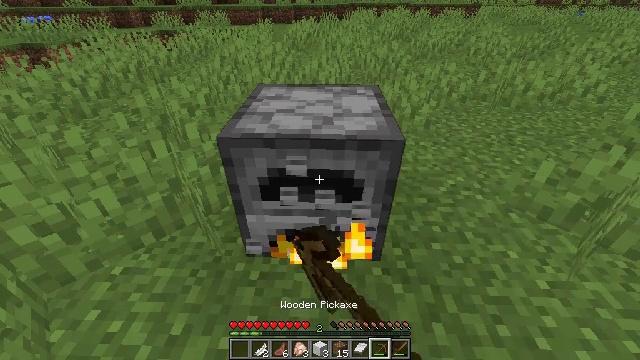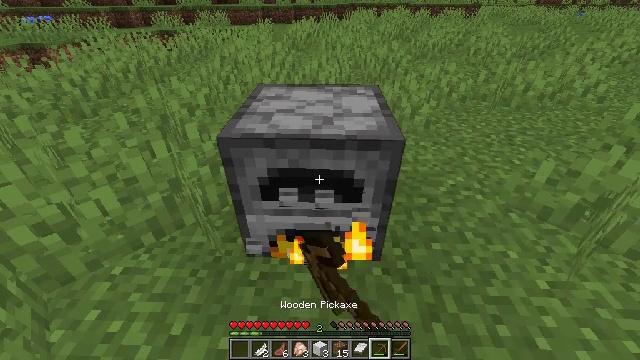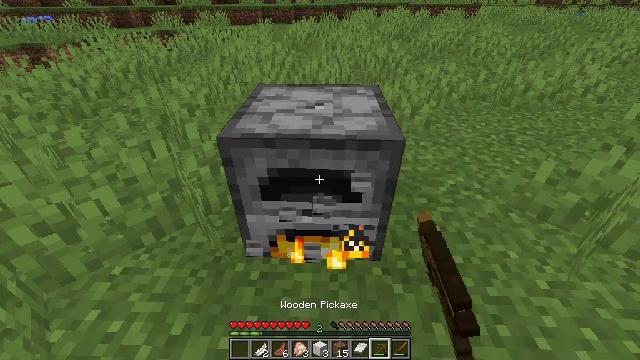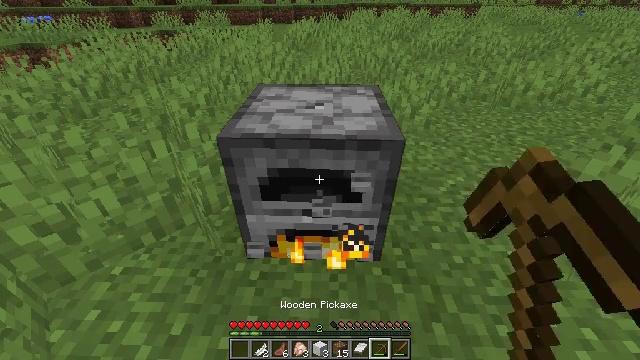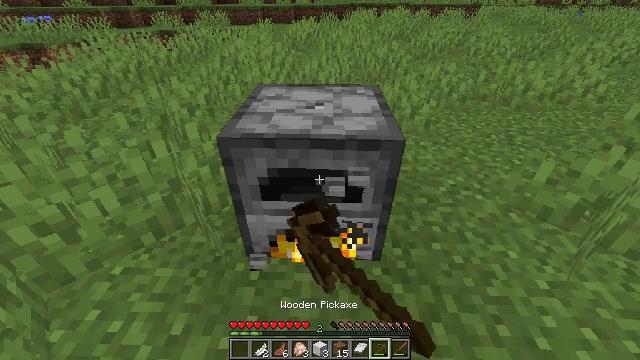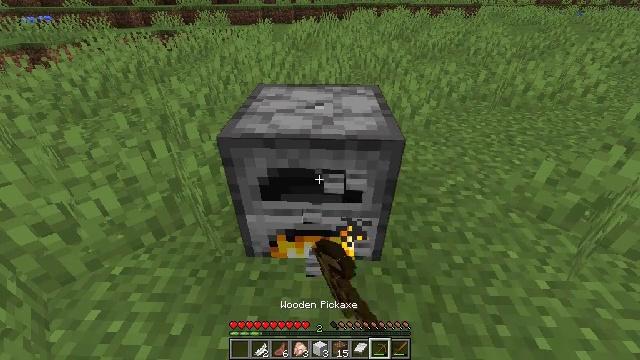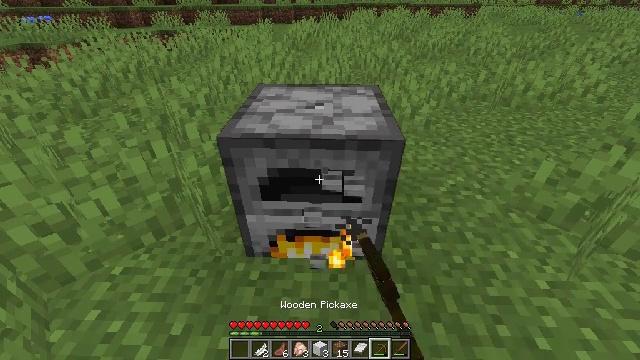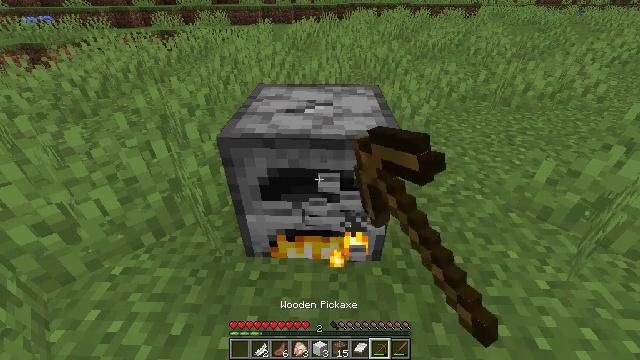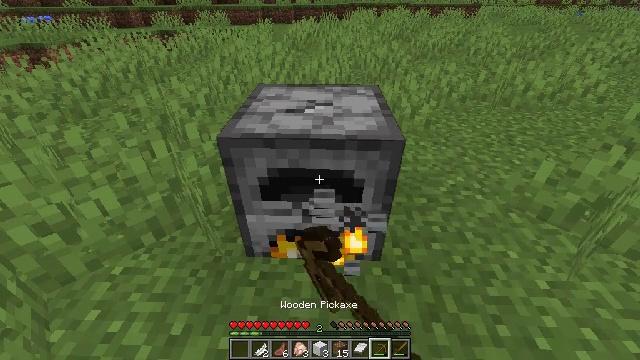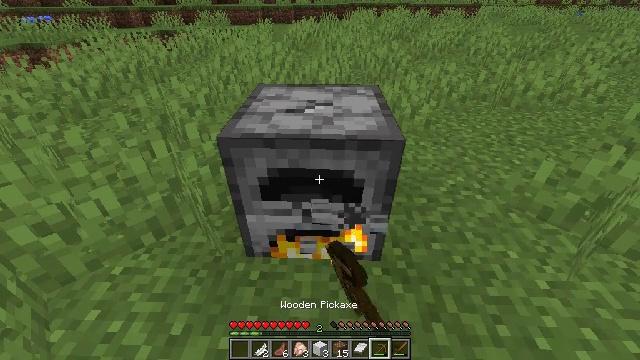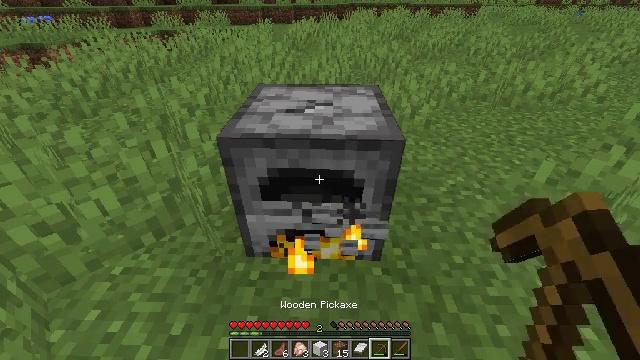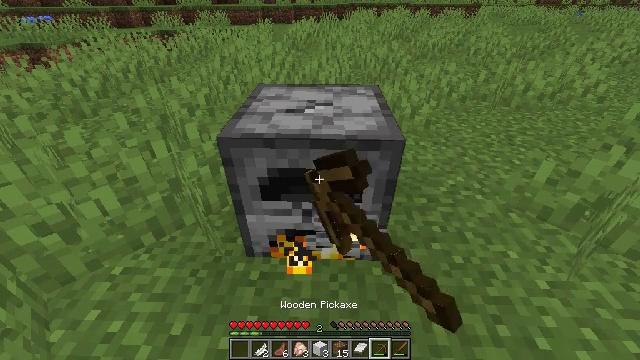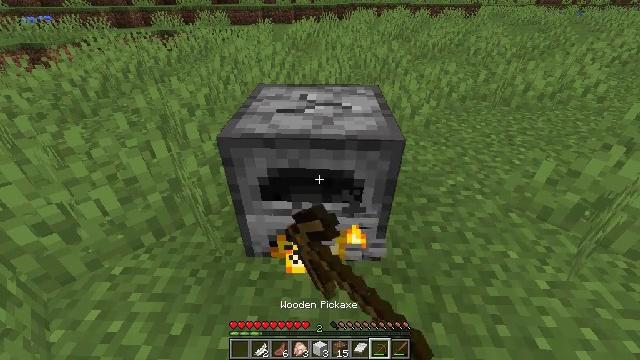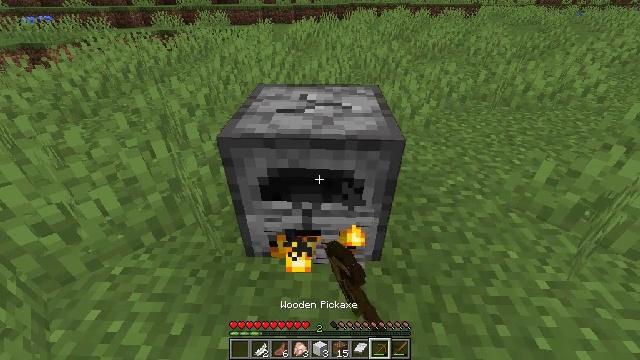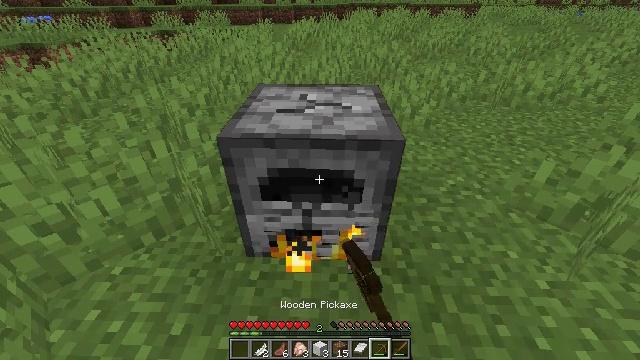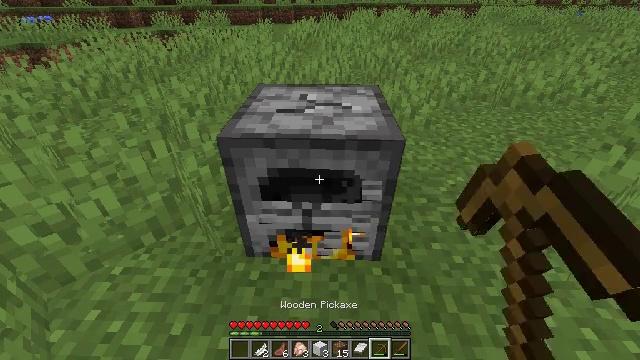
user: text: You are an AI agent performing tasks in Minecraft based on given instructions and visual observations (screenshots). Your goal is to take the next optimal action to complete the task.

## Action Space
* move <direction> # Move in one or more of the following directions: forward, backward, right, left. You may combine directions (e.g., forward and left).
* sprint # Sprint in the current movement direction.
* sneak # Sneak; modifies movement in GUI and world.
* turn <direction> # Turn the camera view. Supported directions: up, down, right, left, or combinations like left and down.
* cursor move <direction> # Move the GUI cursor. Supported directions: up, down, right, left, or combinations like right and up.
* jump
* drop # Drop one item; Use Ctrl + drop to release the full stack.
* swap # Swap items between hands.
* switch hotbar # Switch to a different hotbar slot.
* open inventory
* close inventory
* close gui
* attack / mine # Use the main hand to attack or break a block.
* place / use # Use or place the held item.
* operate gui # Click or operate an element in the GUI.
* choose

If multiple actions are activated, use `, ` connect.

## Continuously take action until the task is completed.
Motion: motion action
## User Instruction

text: Get the furnace back into your inventory.
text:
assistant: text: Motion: attack / mine
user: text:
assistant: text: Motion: attack / mine
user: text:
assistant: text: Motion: attack / mine
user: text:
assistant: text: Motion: attack / mine
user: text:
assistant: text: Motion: attack / mine
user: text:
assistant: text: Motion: attack / mine
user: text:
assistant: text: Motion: attack / mine
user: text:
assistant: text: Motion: attack / mine
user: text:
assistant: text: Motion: attack / mine
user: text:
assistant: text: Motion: attack / mine
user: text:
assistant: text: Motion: attack / mine
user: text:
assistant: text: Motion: attack / mine
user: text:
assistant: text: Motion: attack / mine
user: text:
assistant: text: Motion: attack / mine
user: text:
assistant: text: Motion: attack / mine
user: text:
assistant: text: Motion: attack / mine
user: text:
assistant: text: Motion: attack / mine
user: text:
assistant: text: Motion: attack / mine
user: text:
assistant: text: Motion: attack / mine
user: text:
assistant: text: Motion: attack / mine
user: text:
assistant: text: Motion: attack / mine
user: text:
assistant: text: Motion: attack / mine
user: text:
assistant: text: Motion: attack / mine
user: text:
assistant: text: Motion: attack / mine
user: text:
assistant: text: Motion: attack / mine
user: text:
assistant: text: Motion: attack / mine
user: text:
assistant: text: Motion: attack / mine
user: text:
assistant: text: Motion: attack / mine
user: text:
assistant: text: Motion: attack / mine
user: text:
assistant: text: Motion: attack / mine